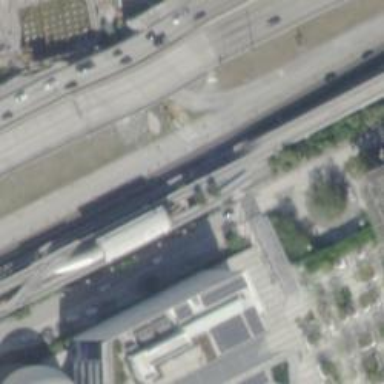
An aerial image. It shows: Monorail railway tunnel with electrified rail passing through building passage.